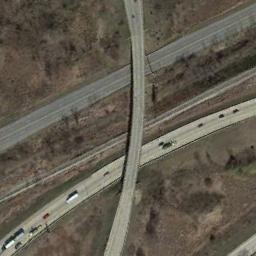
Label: overpass